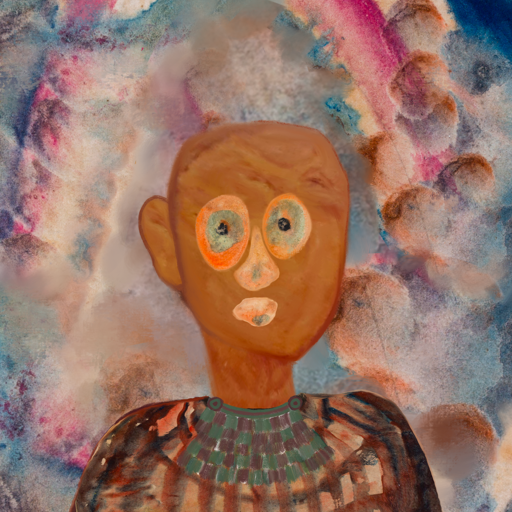
Background: Rupkatha, Head And Neck Front: Pious_Lady, Face Front: Childish, Bust: Orphan, Hair Front: Blank, Head Accessory: Blank, Second Necklace: After_Raid, Necklace: Blank, Baby: Blank